Aerial crown-view tile of a tropical tree (Barro Colorado Island, Panama), acquired 20241112:
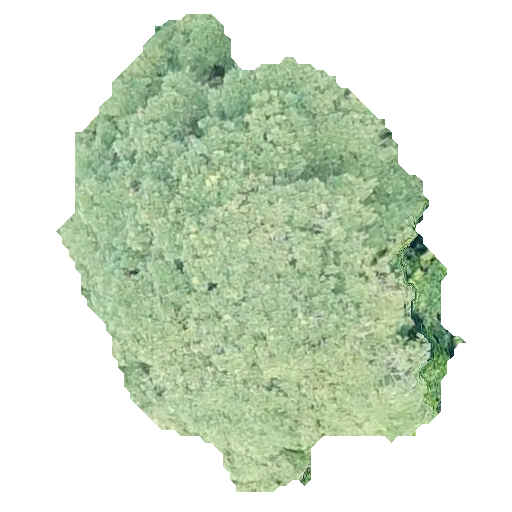
Species: Tabebuia rosea
GBIF accepted scientific name: Tabebuia rosea
Crown area: 195.046 m²